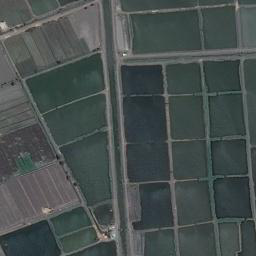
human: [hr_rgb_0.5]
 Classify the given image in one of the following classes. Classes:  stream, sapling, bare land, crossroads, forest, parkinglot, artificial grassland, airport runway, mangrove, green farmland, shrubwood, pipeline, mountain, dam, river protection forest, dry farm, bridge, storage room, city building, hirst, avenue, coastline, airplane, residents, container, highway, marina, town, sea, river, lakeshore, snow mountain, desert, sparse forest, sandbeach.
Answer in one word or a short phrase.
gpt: green farmland